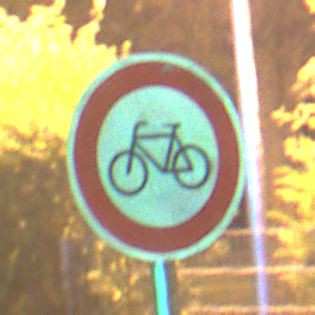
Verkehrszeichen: VerbotRadverkehr
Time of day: Night
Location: Outdoor (Urban)
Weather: PartlyCloudy
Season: NotSpecified
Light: Artificial